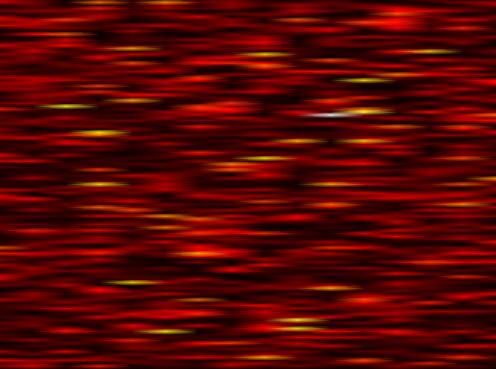
Label: UFMC